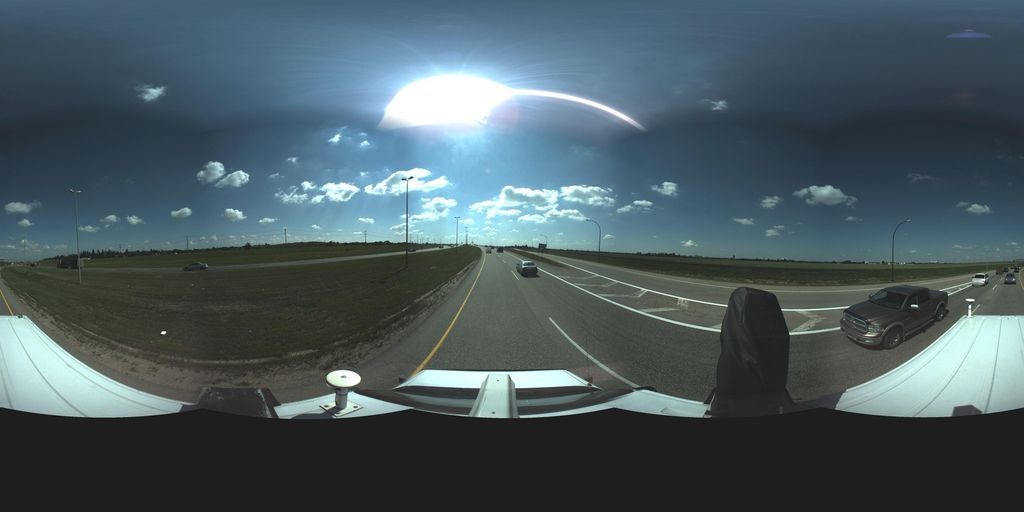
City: saskatoon